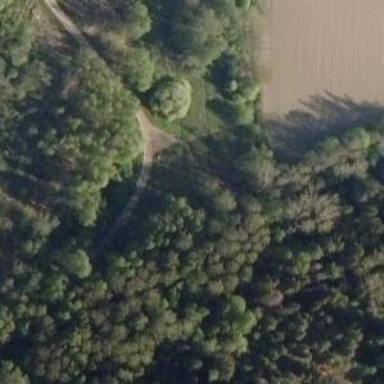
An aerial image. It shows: Path.